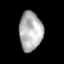
Tissue: lung
Cell type: Epithelial cells
Senescence score: 0.1426
Nuclear area (px): 883
Mean DAPI intensity: 178.118